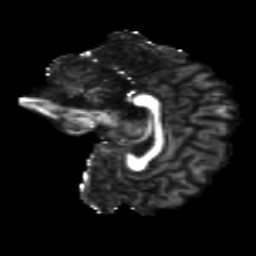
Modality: FA
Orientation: sagittal
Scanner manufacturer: siemens
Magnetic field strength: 3 T
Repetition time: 4.16 s
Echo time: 0.0806 s